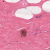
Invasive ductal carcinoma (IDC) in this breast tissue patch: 0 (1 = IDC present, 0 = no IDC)